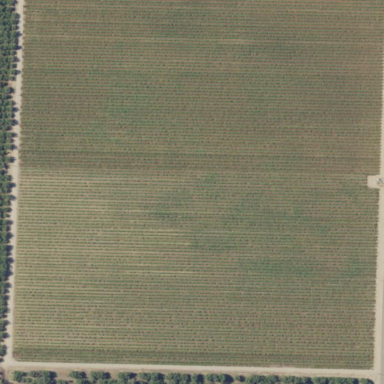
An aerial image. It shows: Almond orchard with rows of almond trees.